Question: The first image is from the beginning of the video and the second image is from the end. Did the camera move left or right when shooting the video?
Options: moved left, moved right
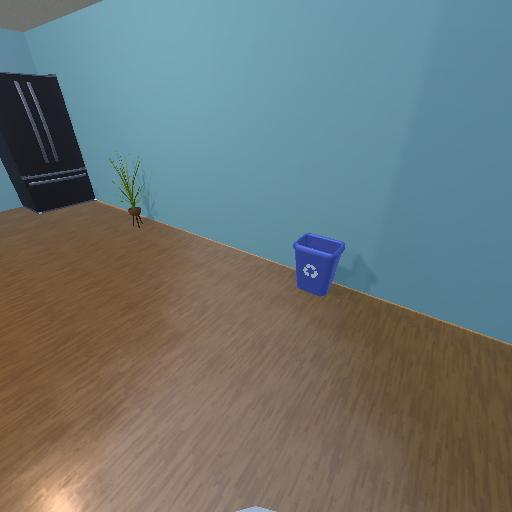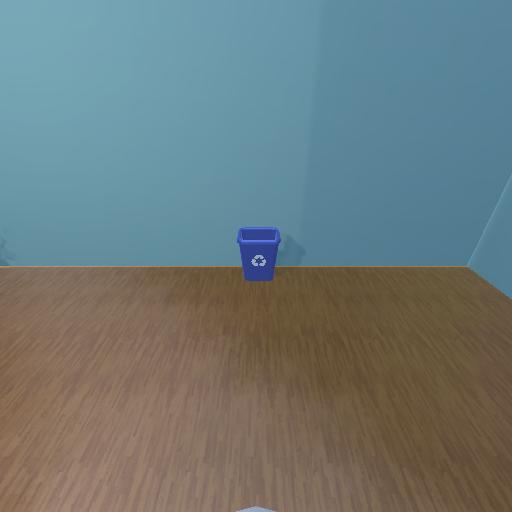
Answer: moved left